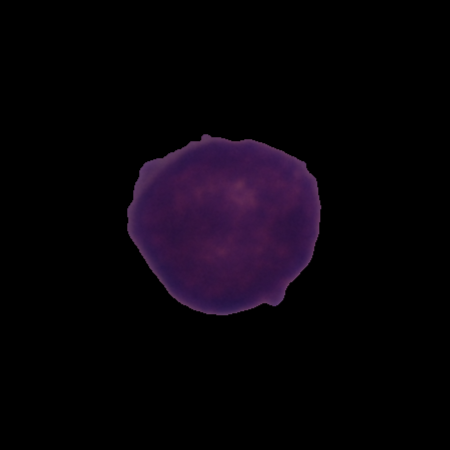
Label: healthy